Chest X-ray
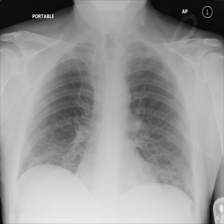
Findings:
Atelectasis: negative
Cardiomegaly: negative
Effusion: negative
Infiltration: negative
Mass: negative
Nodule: negative
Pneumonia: negative
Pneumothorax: negative
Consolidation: negative
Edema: negative
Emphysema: negative
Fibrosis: negative
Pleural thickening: negative
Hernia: negative